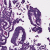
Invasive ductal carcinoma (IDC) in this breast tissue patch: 1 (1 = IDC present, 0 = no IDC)